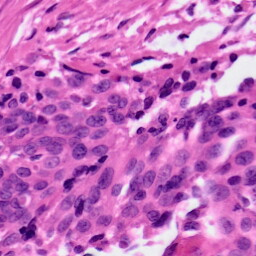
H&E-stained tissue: Ovarian